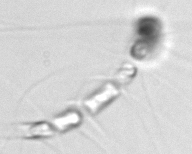
Label: Chaetoceros